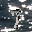
Label: 7